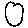
Label: circle